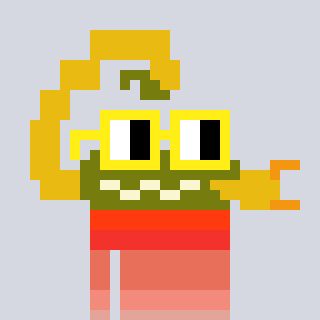
a pixel art character with square yellow glasses, a scorpion-shaped head and a computerblue-colored body on a cool background